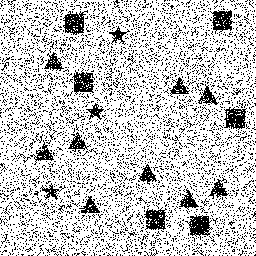
Squares: 6
Triangles: 9
Stars: 3
Total shapes: 18